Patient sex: M
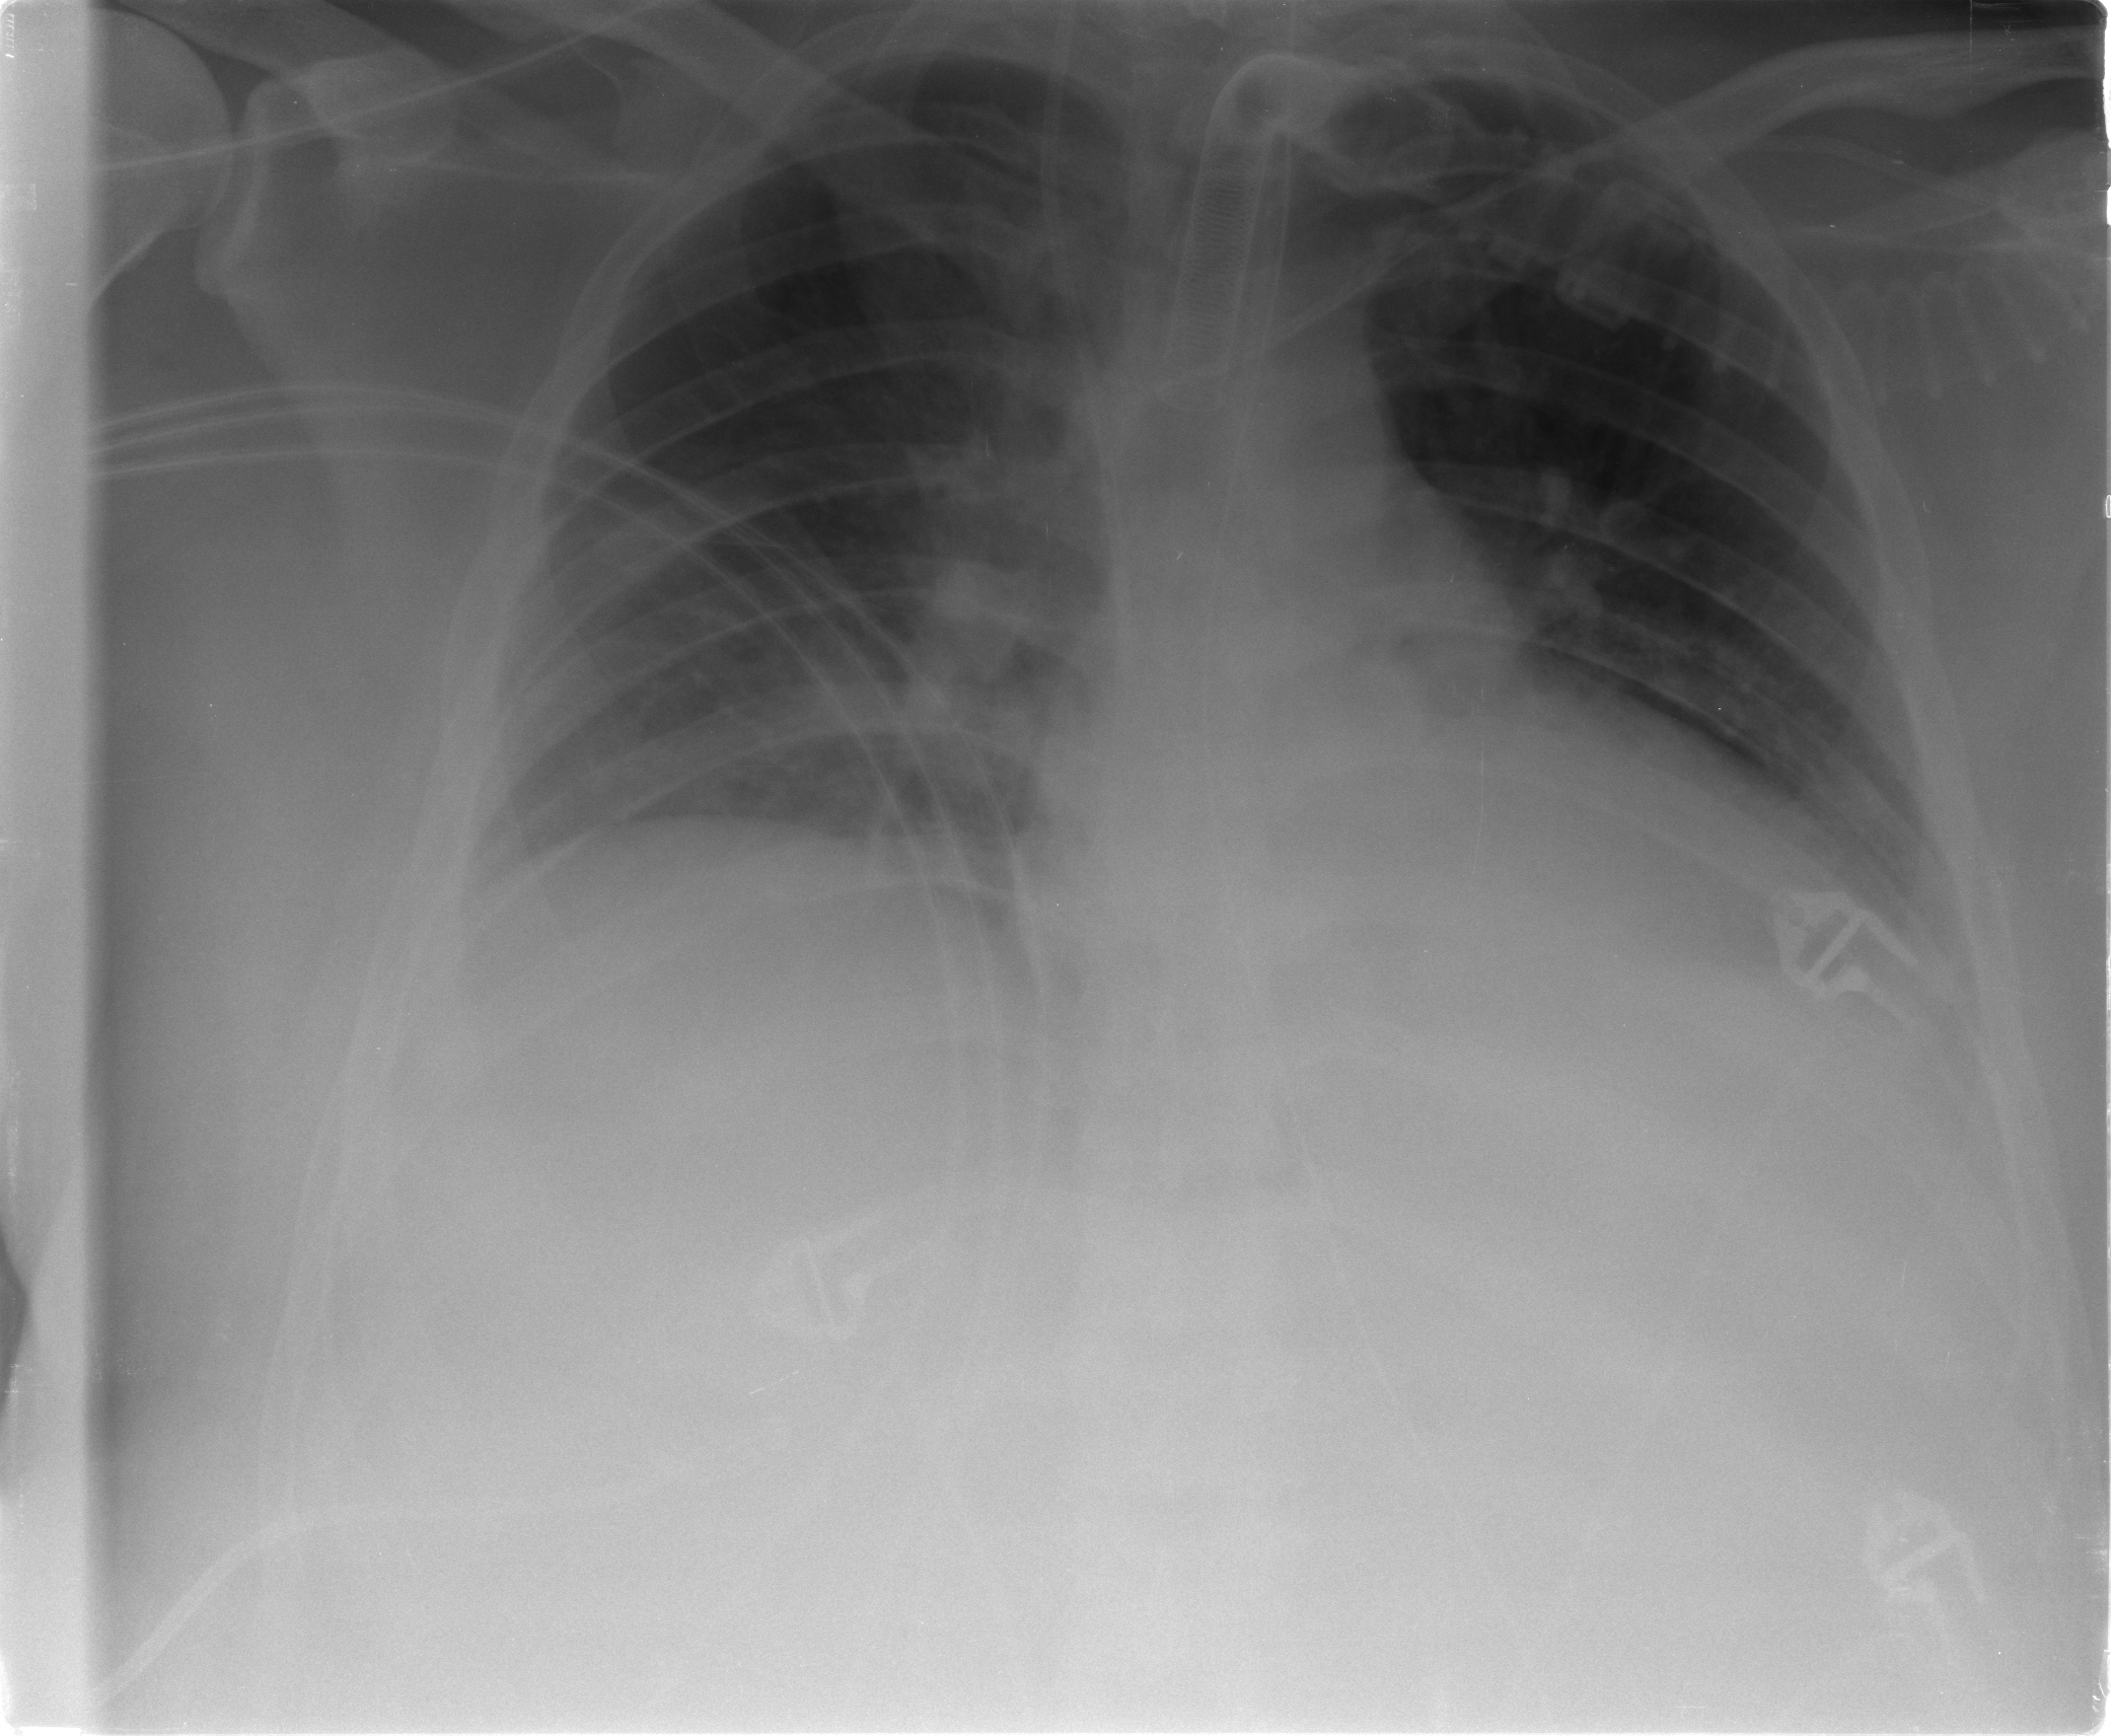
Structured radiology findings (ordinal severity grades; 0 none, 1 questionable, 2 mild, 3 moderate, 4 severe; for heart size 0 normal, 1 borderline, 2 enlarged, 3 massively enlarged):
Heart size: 0
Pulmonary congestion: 0
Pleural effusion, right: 1
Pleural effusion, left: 1
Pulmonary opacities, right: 0
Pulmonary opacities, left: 0
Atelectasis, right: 2
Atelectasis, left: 2